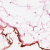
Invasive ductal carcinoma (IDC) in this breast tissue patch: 0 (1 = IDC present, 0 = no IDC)